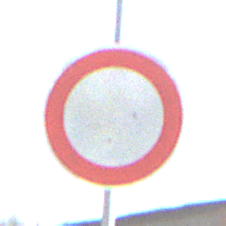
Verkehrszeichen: VerbotFahrzeugeAllerArt
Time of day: MorningAfternoon
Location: Outdoor (Suburban)
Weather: PartlyCloudy
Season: NotSpecified
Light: Natural